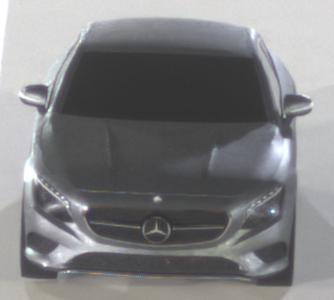
Make: Mercedes-Benz
Model: S 400 Coupé
Detailed model: S-Class (217) Coupé
Model produced from: 2015/10
Model produced until: 2017/09
Doors: 2
Color: gray
Road condition: dry road
Daytime: night
Contrast: high contrast